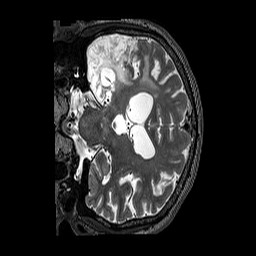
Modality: T2w
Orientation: coronal
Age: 67
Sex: male
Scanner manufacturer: siemens
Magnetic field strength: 3 T
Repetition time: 3.2 s
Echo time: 0.567 s